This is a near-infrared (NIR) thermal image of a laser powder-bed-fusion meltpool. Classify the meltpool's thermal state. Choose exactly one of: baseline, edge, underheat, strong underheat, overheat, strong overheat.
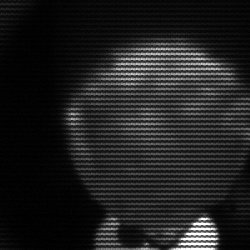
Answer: edge